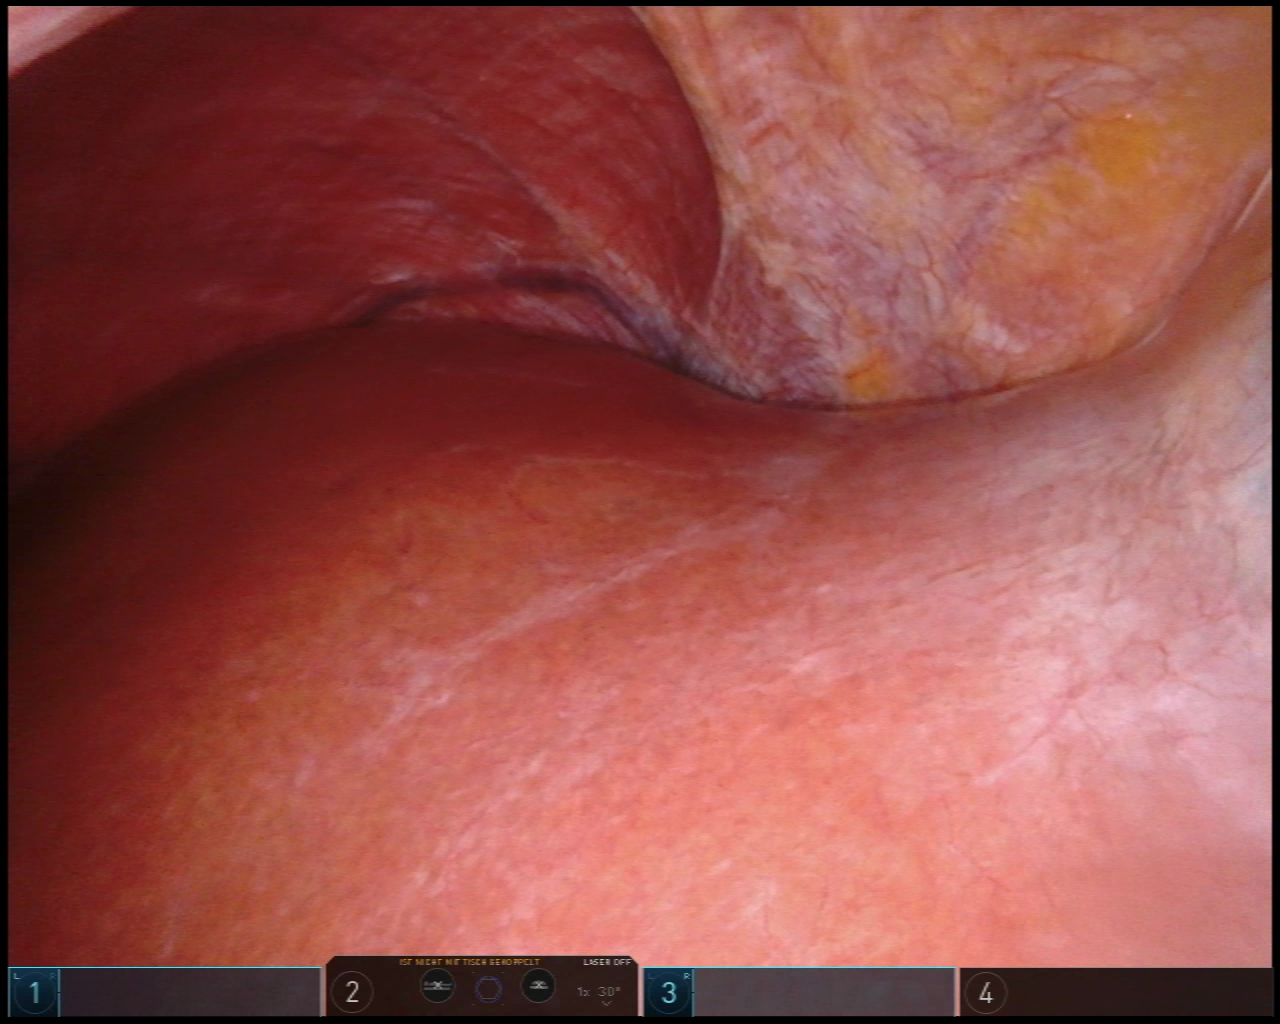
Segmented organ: liver
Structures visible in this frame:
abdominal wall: yes
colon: no
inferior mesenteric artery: no
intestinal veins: no
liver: yes
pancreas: no
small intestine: no
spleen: no
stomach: no
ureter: no
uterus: no
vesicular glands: no